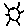
Label: sun